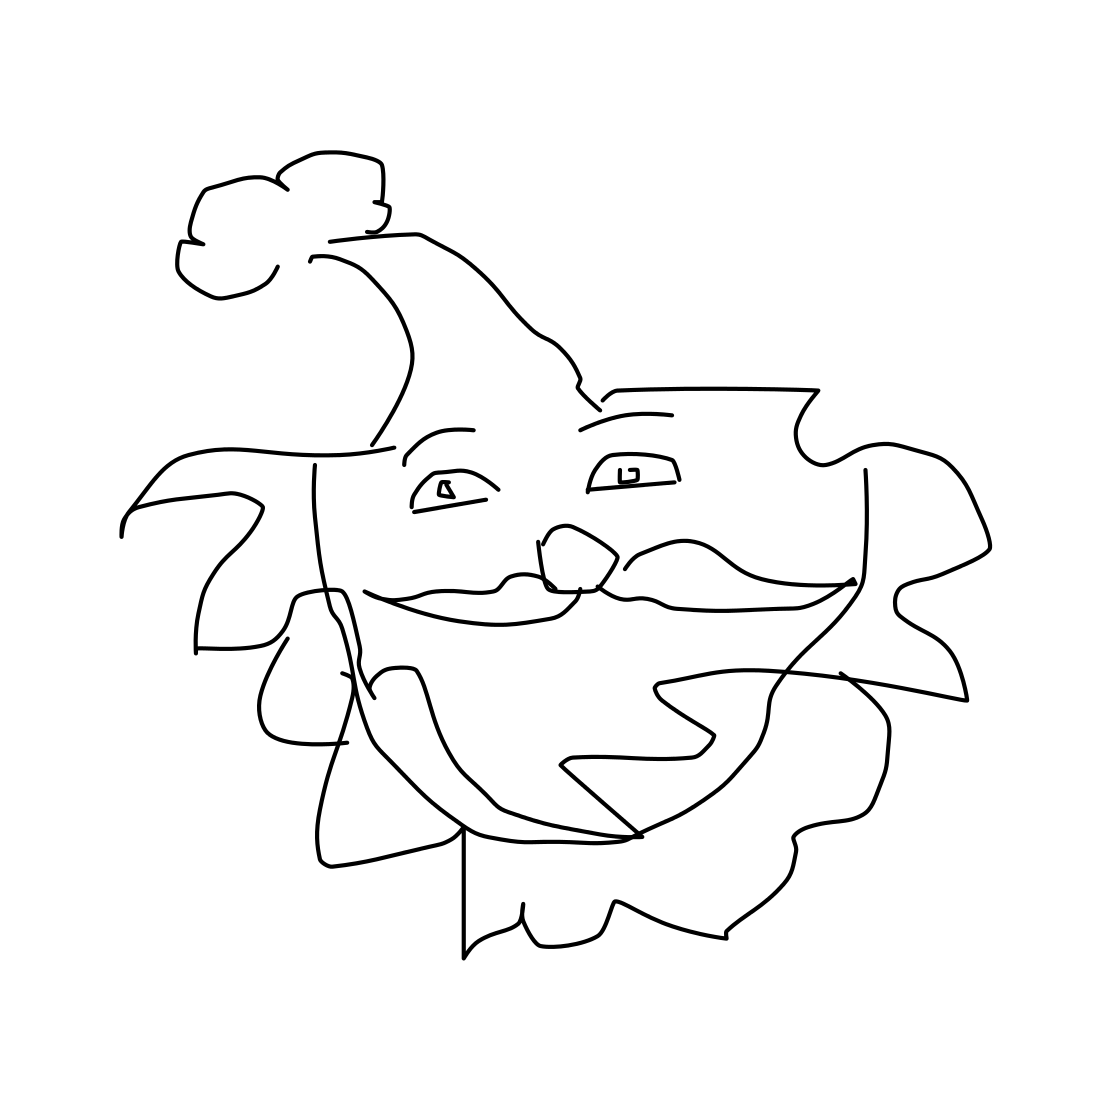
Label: santa claus